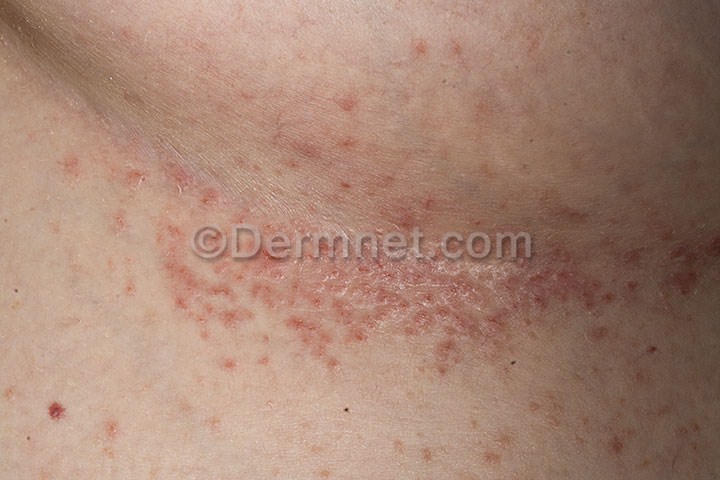
Disease: Bullous Disease Photos